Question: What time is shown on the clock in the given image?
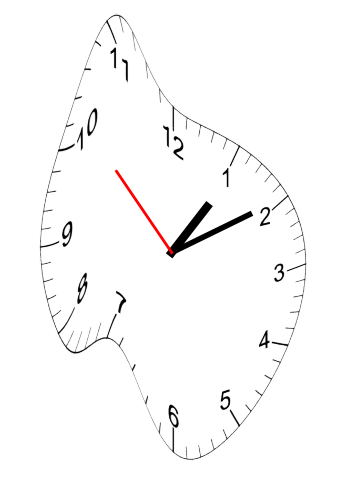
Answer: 01:09:52